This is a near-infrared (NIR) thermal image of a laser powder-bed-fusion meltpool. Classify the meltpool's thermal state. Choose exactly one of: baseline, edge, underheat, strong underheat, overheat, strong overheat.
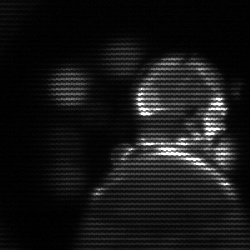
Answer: baseline